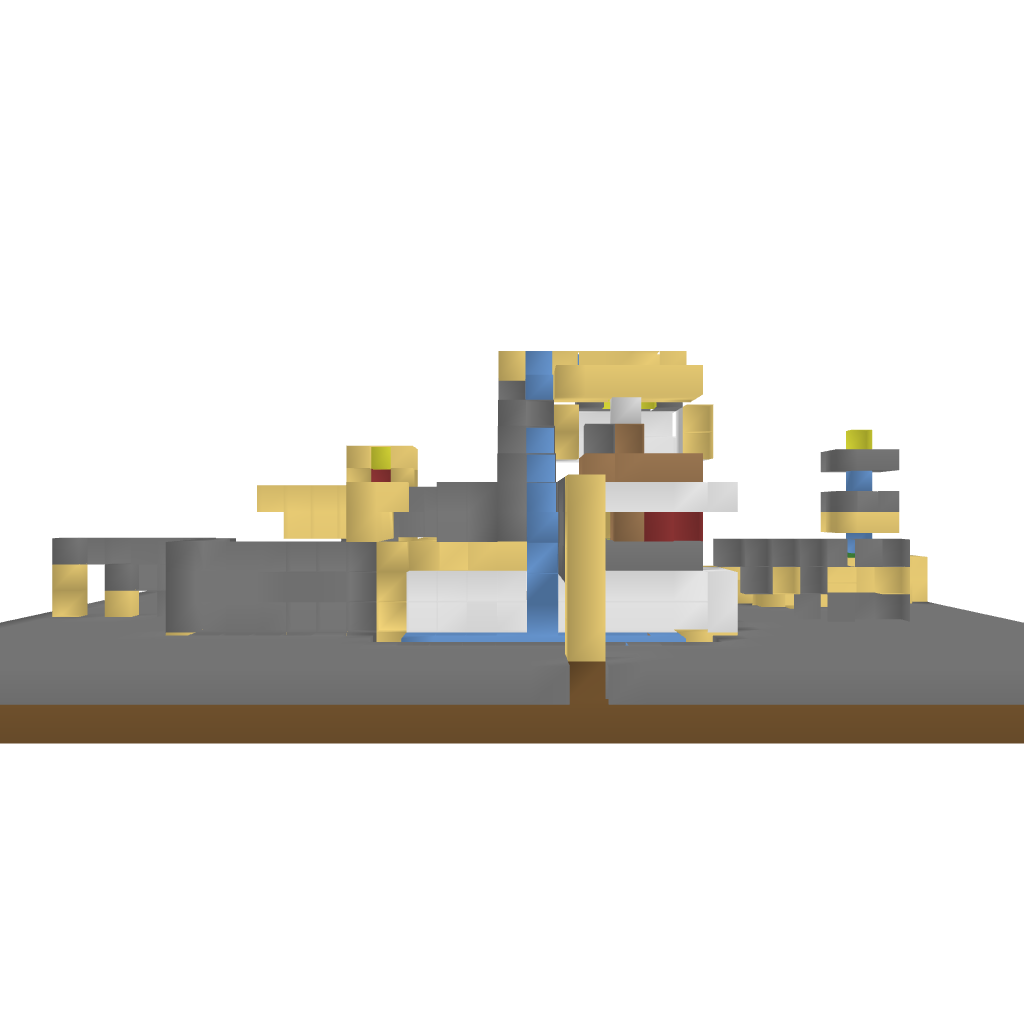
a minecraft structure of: Sabulo Tectum bad low quality